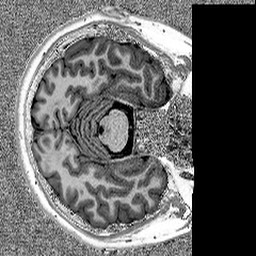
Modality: MP2RAGE
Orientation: axial
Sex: male